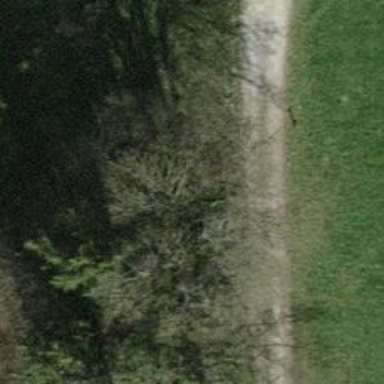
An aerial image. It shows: Single tag "natural: tree."